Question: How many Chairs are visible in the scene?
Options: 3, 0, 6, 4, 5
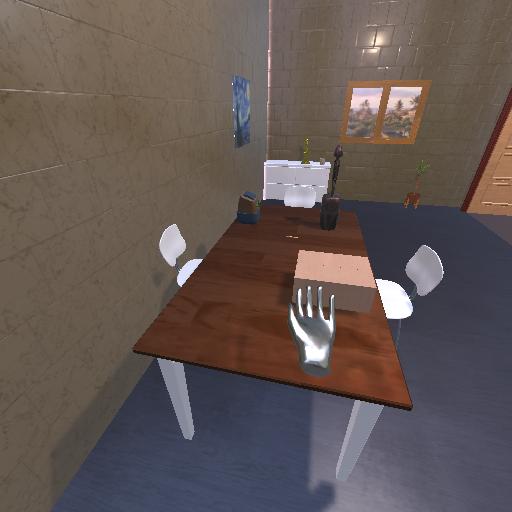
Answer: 3